Field crop: maize
Growth stage: 1
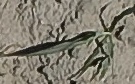
Species: sorghum